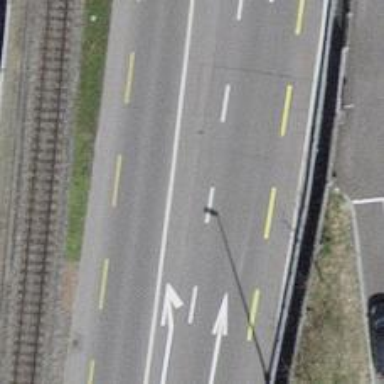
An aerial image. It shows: Primary highway with dedicated lane for cyclists.